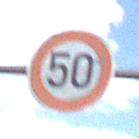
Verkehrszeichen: Geschwindigkeit50
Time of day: Midday
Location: Outdoor (Nature)
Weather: PartlyCloudy
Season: NotSpecified
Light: Natural